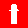
Digit: 1